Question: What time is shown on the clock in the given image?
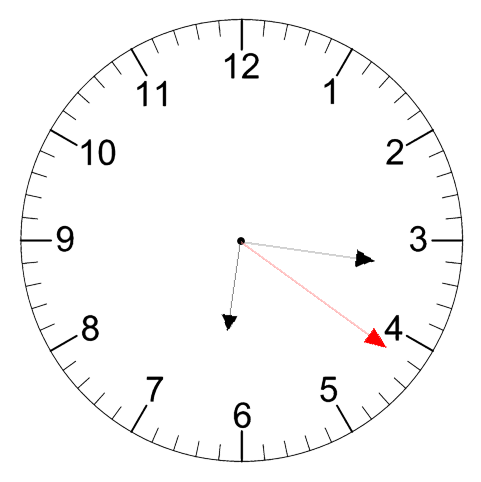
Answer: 06:16:21